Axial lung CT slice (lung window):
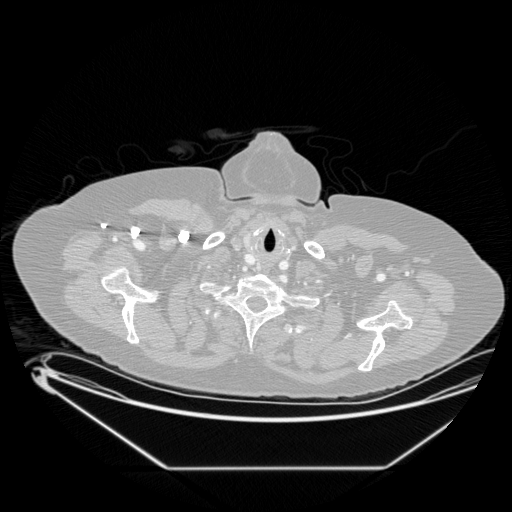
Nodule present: no